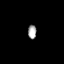
Tissue: prostate
Cell type: Epithelial cells
Senescence score: 0.3502
Nuclear area (px): 114
Mean DAPI intensity: 169.272